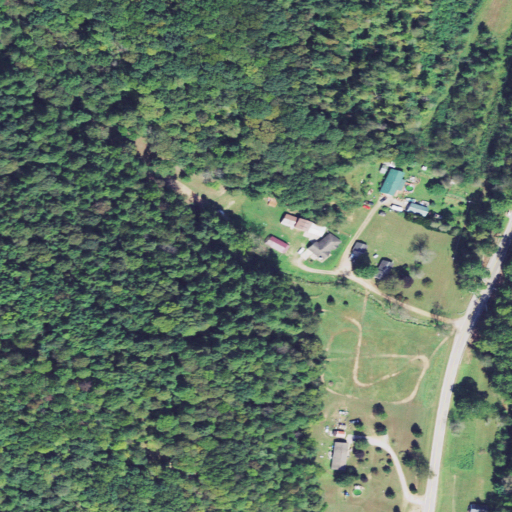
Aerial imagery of valley in Ohio named Carney Hollow containing deciduous forest, pasture, open development, mixed forest, low intensity development, shrub, and medium intensity development